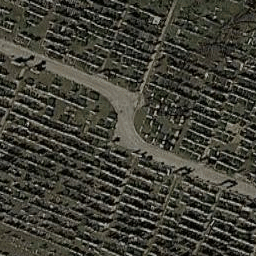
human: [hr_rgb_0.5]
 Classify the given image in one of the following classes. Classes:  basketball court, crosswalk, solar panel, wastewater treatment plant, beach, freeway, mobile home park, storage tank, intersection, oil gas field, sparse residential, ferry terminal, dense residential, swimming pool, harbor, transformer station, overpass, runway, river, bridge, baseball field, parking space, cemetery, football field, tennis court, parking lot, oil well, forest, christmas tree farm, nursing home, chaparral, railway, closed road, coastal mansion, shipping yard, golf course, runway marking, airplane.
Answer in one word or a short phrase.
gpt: cemetery